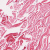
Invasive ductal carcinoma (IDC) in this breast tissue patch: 0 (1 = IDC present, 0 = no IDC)